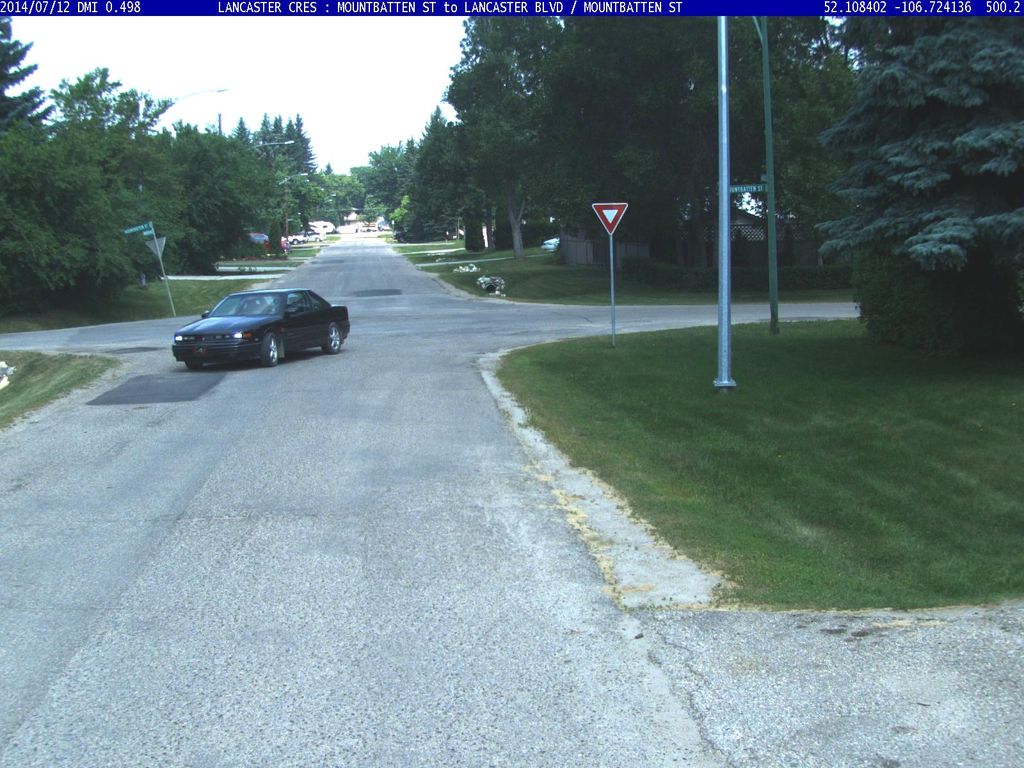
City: saskatoon